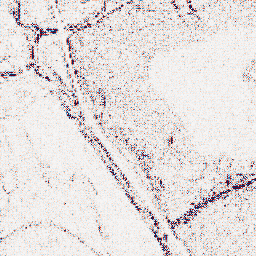
Category: wavelet
Decomposition family: wavelet_dwt
Decomposition parameters: wavelet: db2
level: 1
Upsampling method: bicubic
Upsampling parameters: scale: 8
Upsampling scale: 8